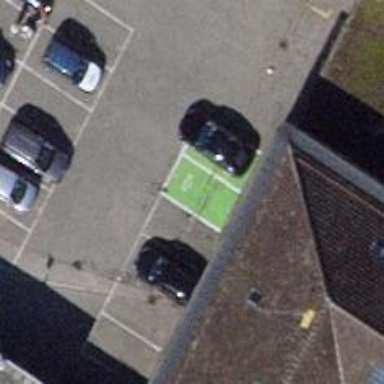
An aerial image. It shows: Charging station.